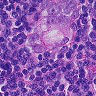
Metastatic tissue present: yes